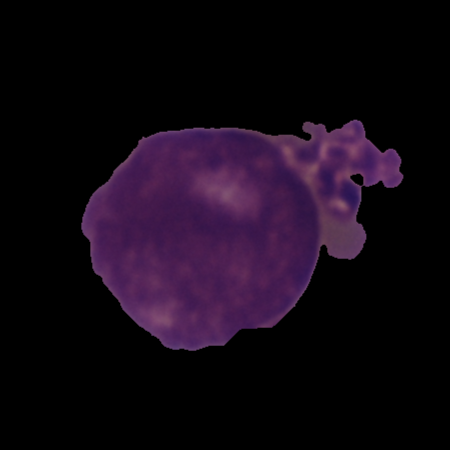
Label: cancer